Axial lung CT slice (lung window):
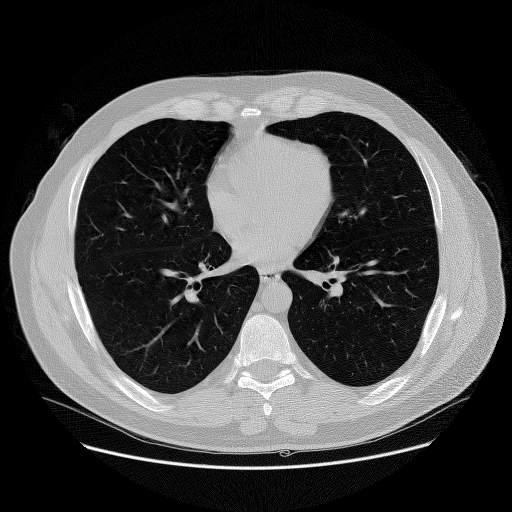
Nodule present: no